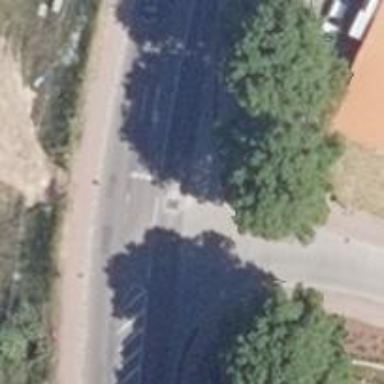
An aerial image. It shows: Road with "give way" sign.